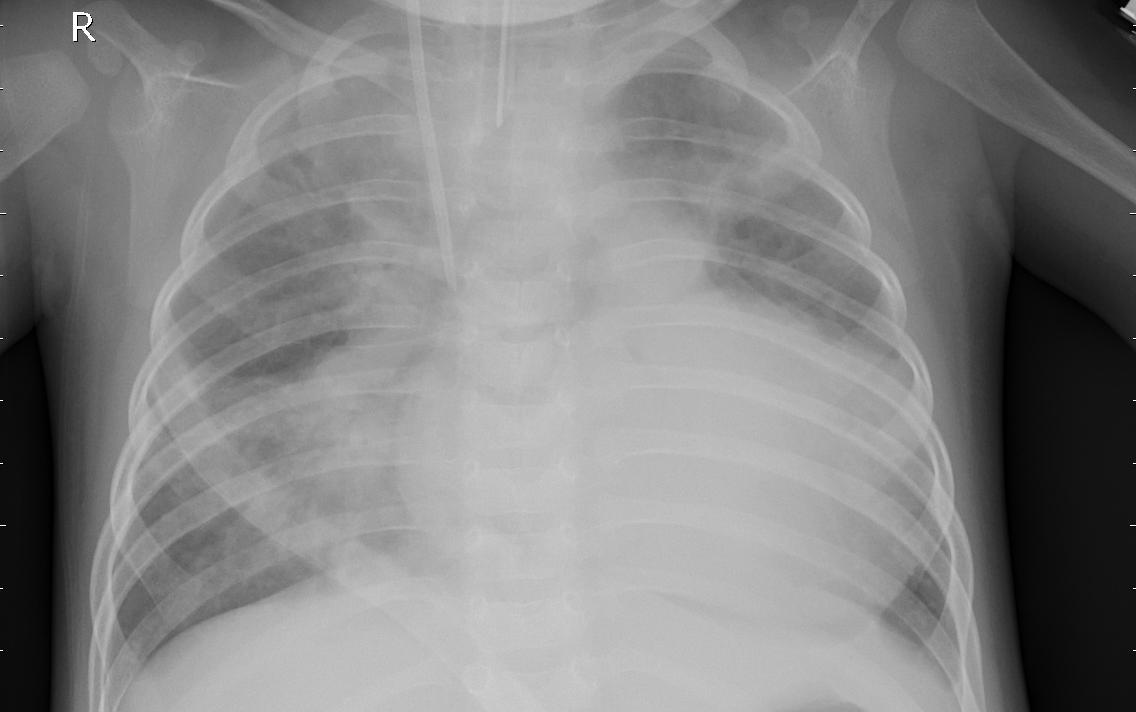
Diagnosis: PNEUMONIA